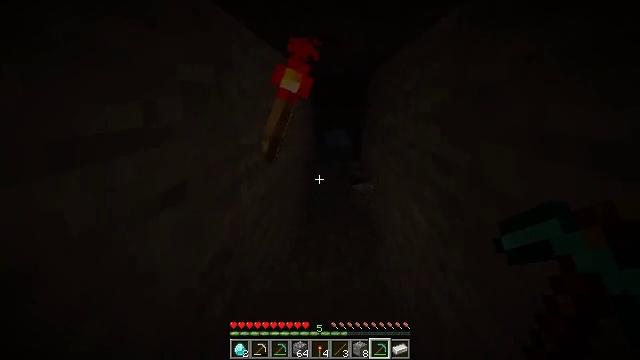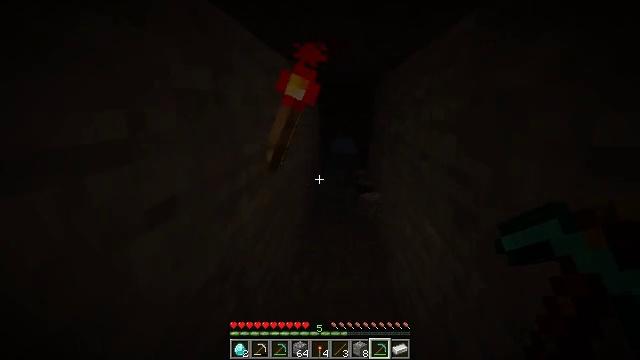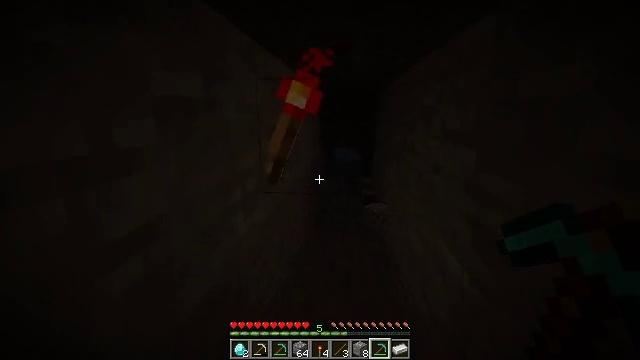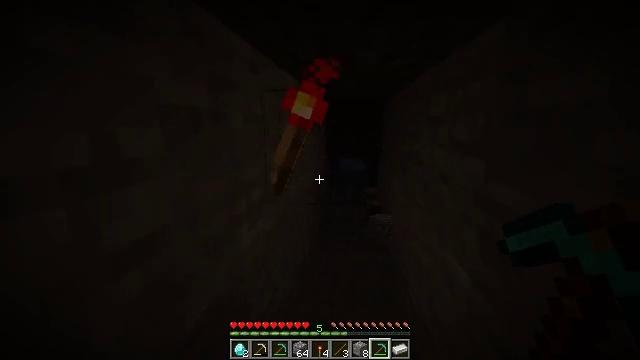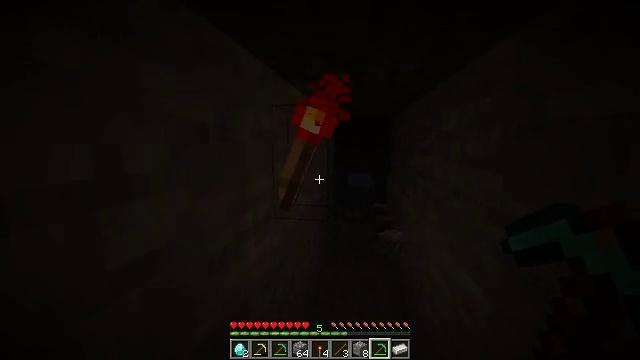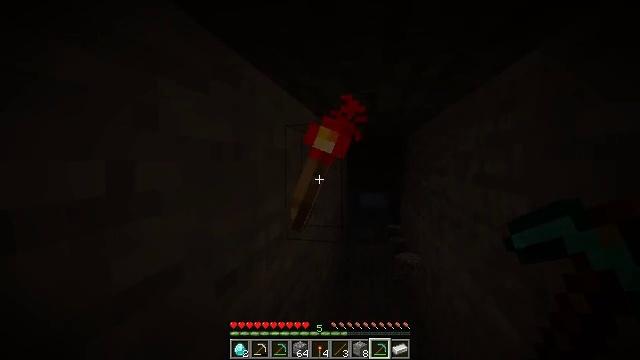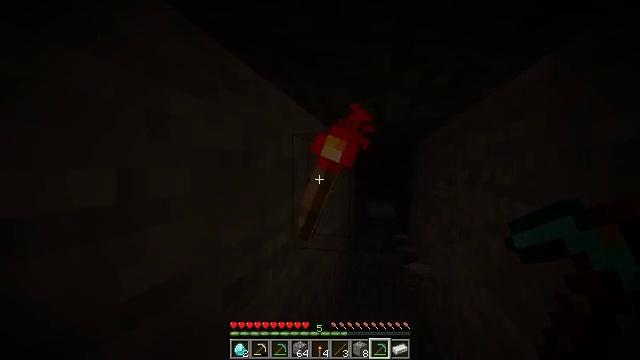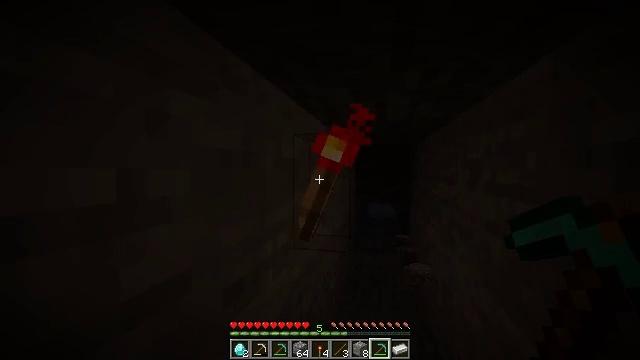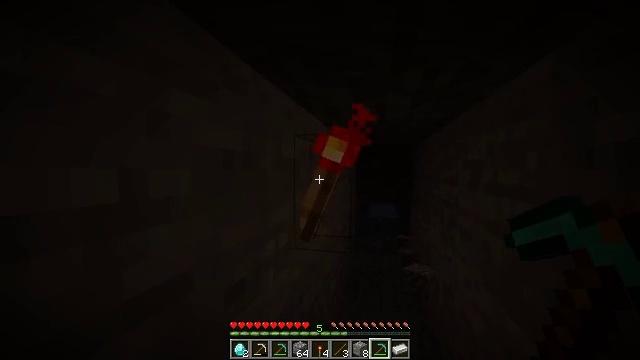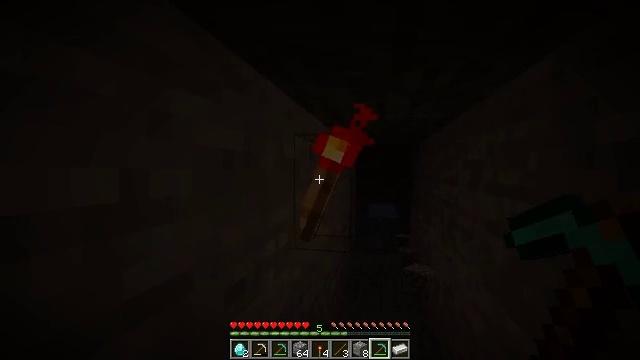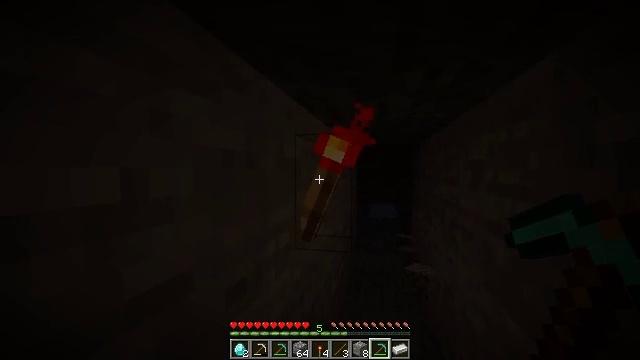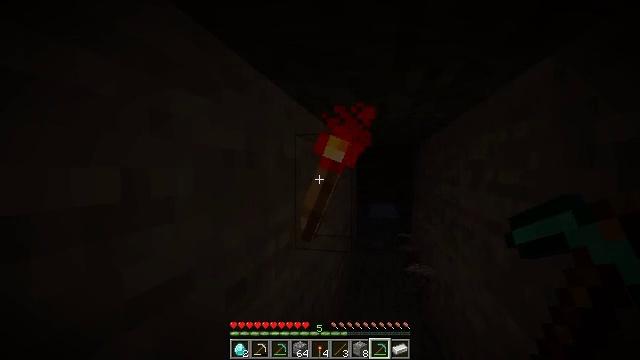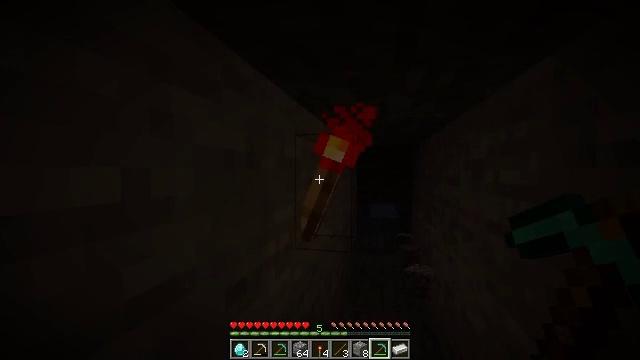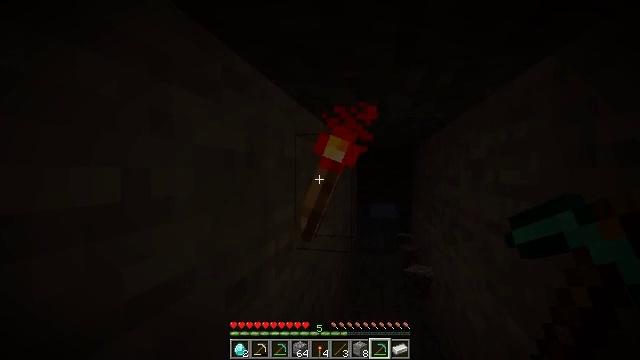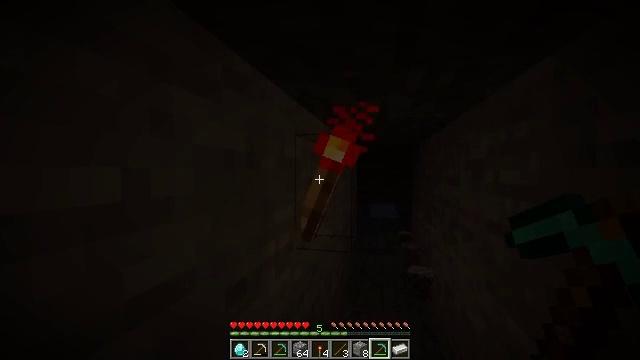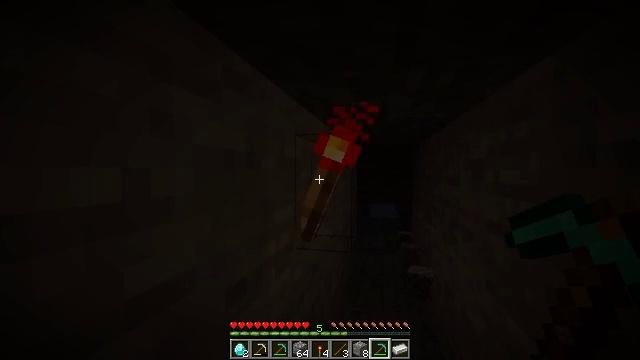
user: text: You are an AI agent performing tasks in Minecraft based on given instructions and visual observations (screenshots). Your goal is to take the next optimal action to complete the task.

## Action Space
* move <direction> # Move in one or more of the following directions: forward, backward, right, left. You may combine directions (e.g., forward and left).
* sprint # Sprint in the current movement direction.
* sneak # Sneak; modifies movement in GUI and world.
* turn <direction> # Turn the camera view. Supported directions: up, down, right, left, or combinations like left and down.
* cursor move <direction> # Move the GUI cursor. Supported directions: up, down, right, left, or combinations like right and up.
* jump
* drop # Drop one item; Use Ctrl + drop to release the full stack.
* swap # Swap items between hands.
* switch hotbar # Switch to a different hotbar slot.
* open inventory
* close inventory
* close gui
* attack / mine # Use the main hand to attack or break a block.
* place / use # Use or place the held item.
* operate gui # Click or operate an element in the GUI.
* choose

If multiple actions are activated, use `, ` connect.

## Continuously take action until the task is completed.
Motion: motion action
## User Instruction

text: Mine the redstone wall torch to retrieve it.
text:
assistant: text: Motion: turn left and up
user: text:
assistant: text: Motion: turn up
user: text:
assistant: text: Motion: turn left and up
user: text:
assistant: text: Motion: turn left and up
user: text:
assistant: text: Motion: turn left and up
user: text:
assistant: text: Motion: turn left and up
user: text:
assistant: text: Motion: no_op
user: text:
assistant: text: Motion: no_op
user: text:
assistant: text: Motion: no_op
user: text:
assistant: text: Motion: no_op
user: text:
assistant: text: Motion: no_op
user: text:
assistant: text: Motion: no_op
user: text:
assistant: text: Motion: no_op
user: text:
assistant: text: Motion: no_op
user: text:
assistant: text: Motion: no_op
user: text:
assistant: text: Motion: no_op
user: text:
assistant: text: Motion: no_op
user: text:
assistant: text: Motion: no_op
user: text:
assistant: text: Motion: no_op
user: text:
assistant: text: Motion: no_op
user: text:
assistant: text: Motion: no_op
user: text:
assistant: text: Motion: no_op
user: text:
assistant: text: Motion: no_op
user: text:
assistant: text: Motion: no_op
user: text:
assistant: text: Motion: no_op
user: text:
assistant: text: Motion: no_op
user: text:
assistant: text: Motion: no_op
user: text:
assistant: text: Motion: no_op
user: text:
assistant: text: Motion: no_op
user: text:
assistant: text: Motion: no_op